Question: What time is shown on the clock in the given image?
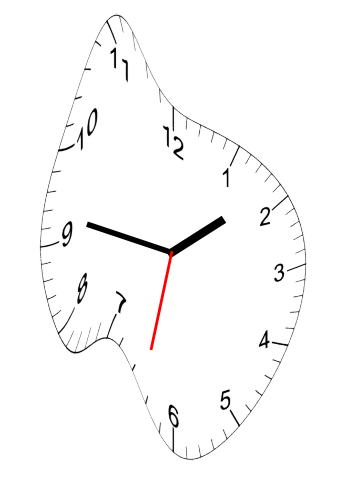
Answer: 01:46:32